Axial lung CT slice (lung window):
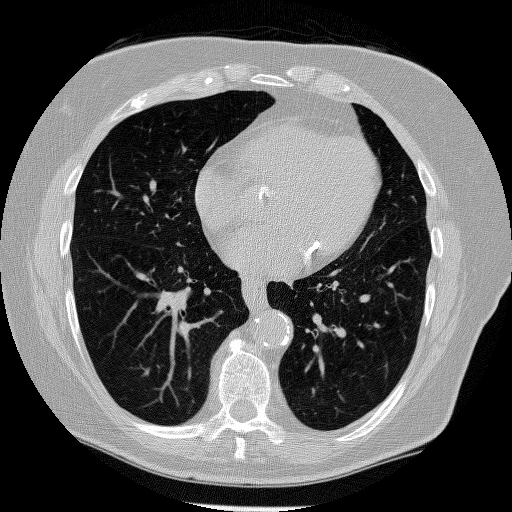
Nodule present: no